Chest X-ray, PA view. Patient: 32 years old, sex M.
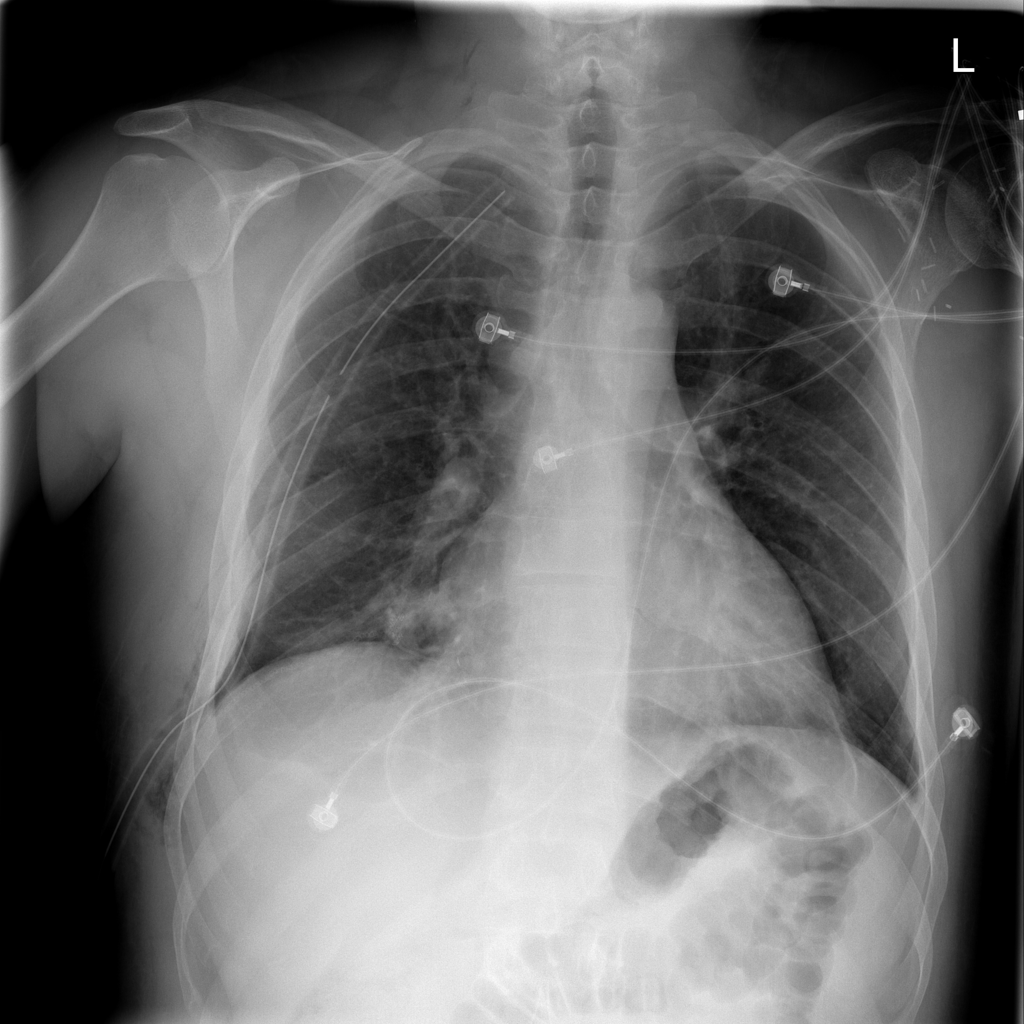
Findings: Emphysema